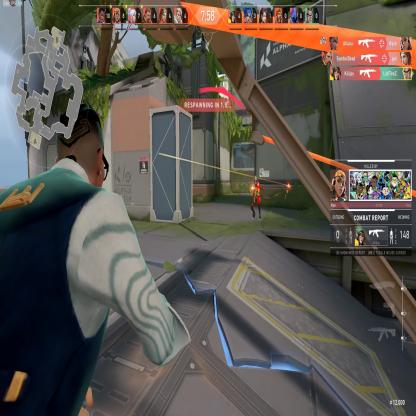
Label: enemy